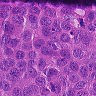
Metastatic tissue present: yes